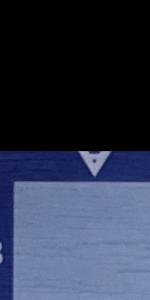
Label: Empty